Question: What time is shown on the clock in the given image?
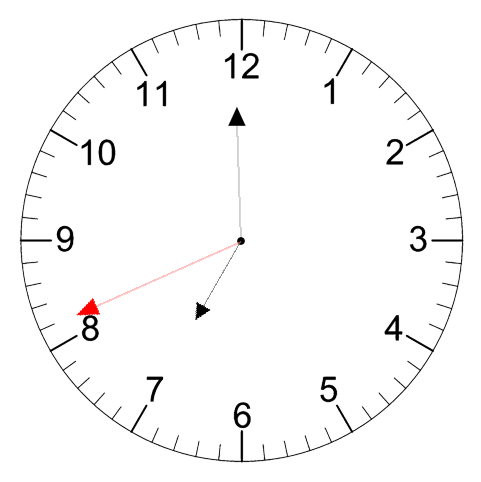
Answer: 06:59:41